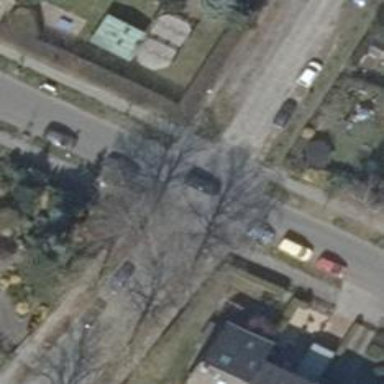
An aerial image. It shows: Footway along the road.